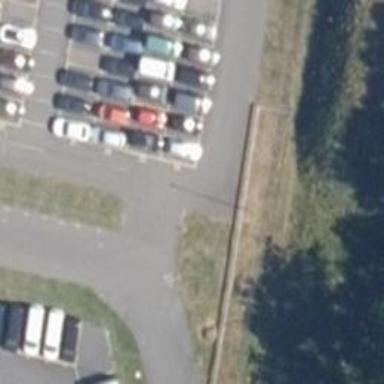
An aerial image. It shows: Road serving as parking aisle.